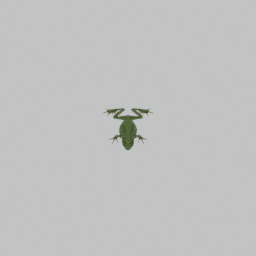
Label: animals